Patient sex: M
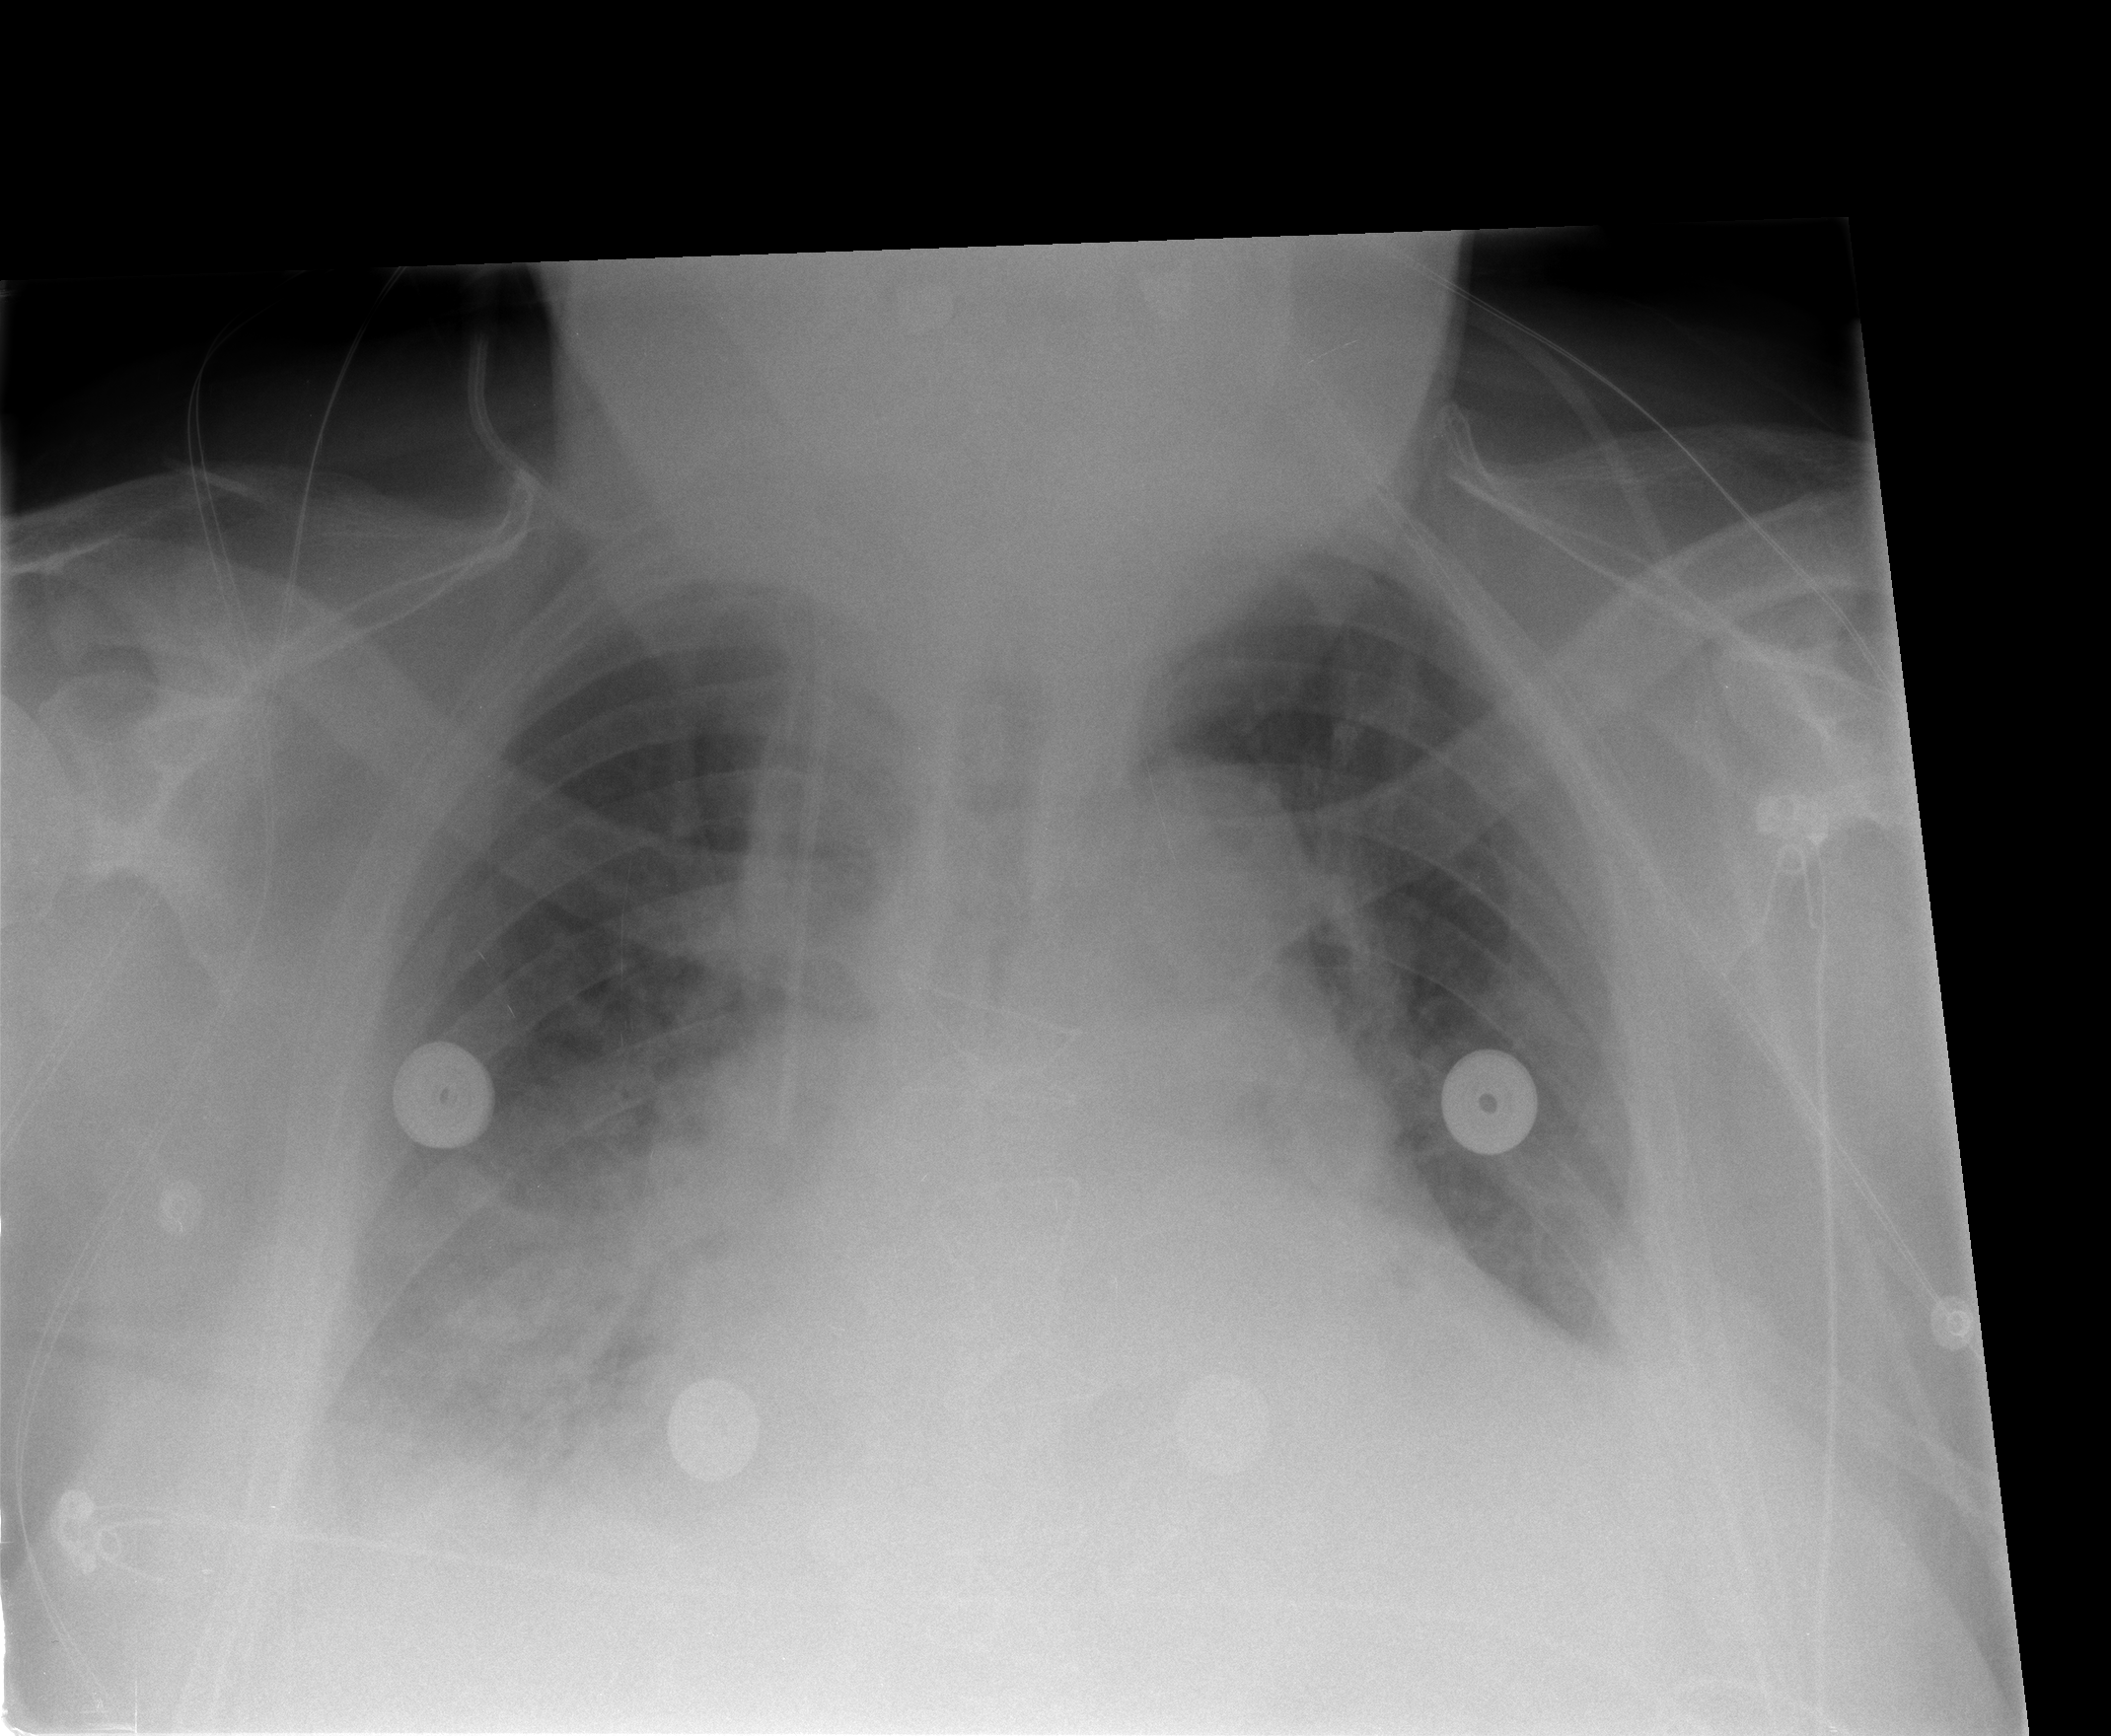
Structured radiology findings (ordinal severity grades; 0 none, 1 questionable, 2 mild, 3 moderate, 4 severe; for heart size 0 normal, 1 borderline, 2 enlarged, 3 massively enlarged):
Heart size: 2
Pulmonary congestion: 2
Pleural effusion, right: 2
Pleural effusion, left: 2
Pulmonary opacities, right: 3
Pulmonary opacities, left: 2
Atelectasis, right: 3
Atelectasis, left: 2